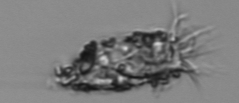
Label: Tintinnopsis